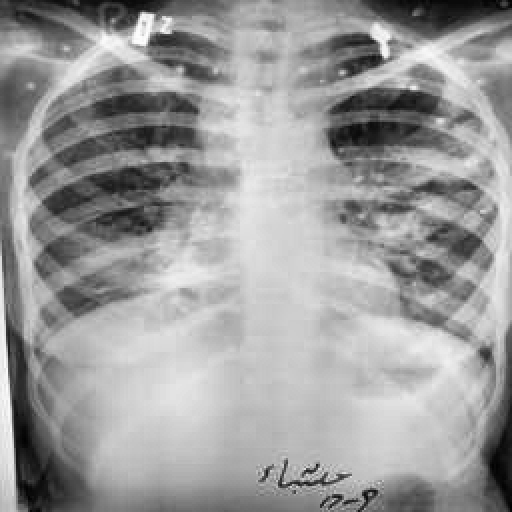
Finding: TUBERCULOSIS